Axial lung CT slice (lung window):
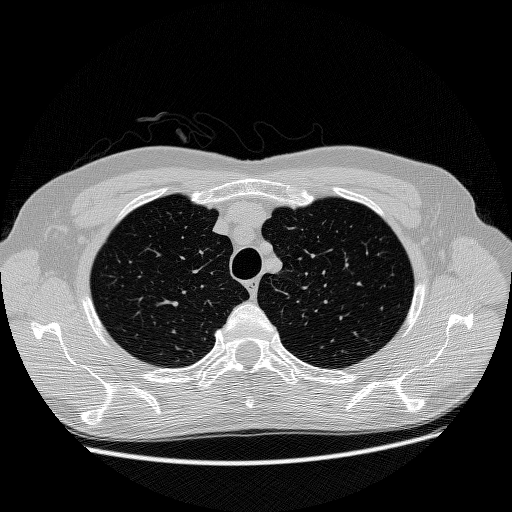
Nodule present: no